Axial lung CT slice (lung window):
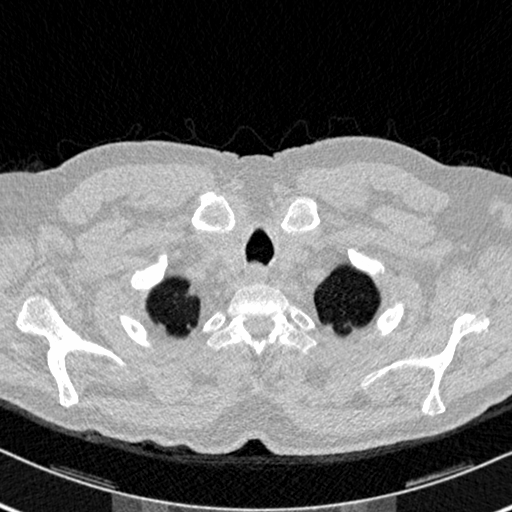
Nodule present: no